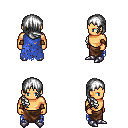
a pixel art fantasy rpg character, male body template, human, tanned skin, blue tattered cape, robe skirt, white right-swept hairstyle, cloth bracers, metal boots, four views (front, back, left, right), 2x2 character sprite sheet, small pixel art, hard edges, no anti-aliasing